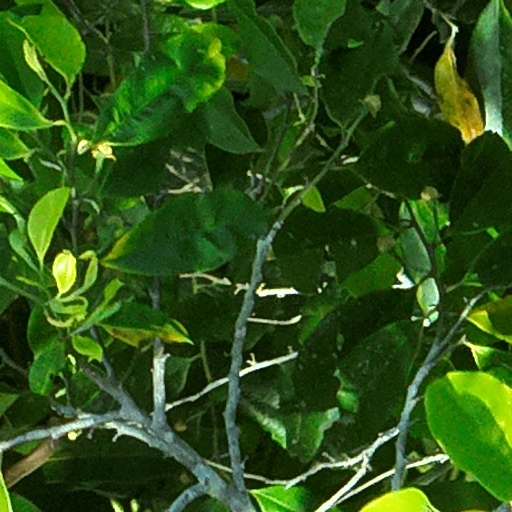
Species: Guatteria lucens
GBIF accepted scientific name: Guatteria lucens
Crown area (m\u00b2): 165.386